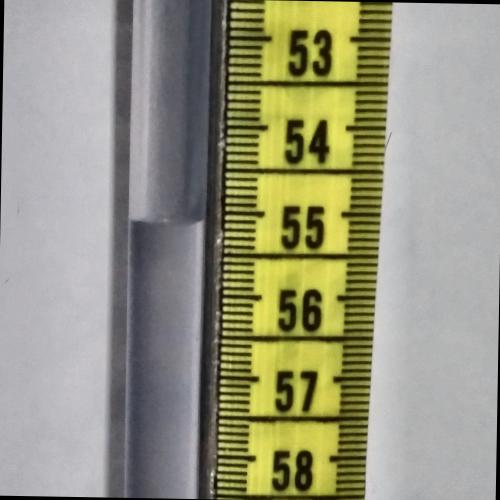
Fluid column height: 55.1 cm